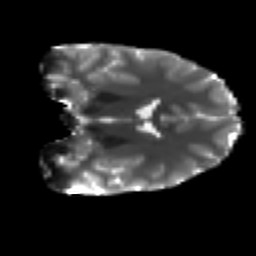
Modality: T2w
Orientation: coronal
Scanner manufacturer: ge
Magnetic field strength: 3 T
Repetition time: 7.98 s
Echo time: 0.0701 s